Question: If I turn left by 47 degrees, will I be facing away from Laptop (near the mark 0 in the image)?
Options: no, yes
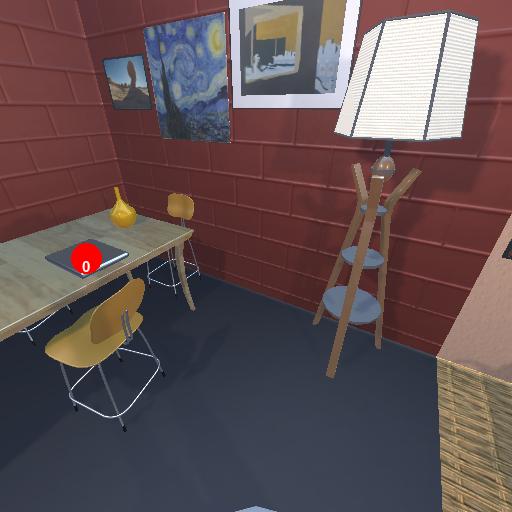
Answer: no